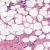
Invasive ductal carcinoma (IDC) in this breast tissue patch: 1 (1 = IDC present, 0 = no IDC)